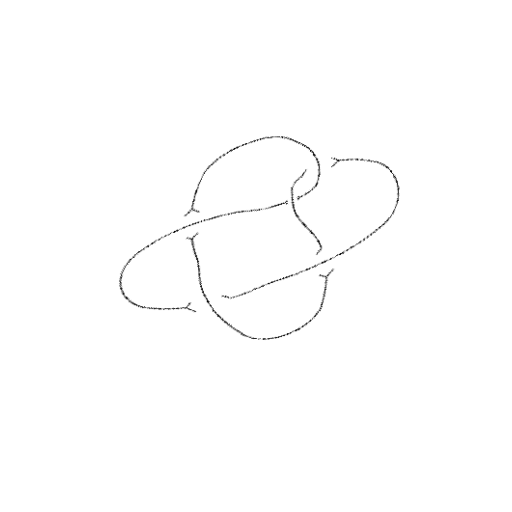
Crossing number: 5